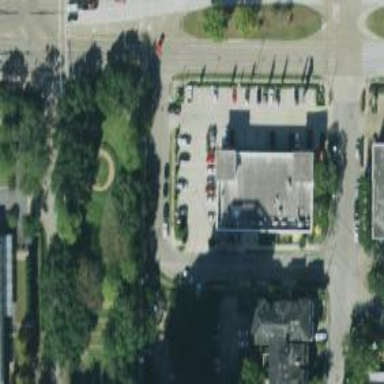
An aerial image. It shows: Parking space is available.